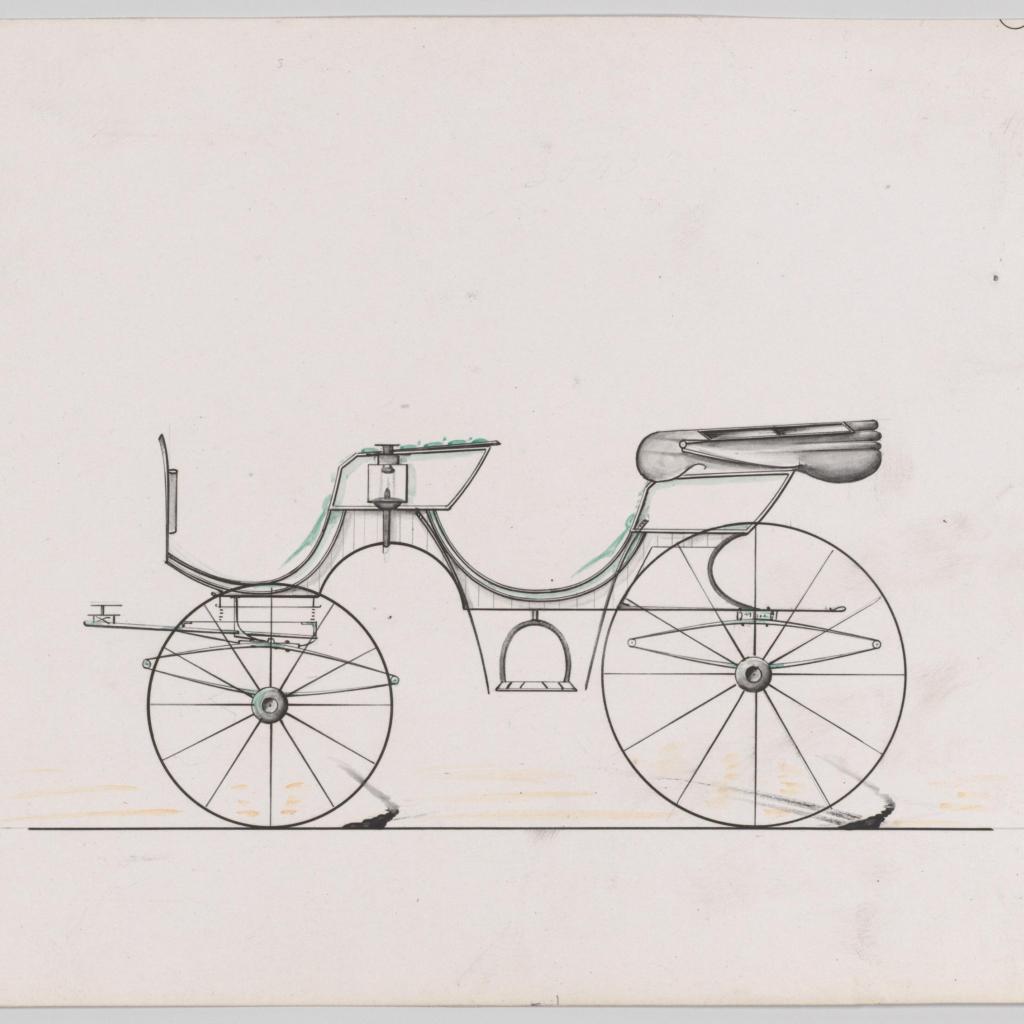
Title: Design for Park Phaeton, no. 3043a
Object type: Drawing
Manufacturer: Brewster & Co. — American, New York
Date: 1874
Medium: Pen an black ink, watercolor and gouache
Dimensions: sheet: 6 1/8 x 9 5/16 in. (15.6 x 23.7 cm)
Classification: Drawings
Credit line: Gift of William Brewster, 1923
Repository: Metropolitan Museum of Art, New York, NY